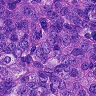
Metastatic tissue present: yes